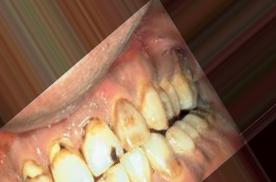
Condition: Tooth Discoloration